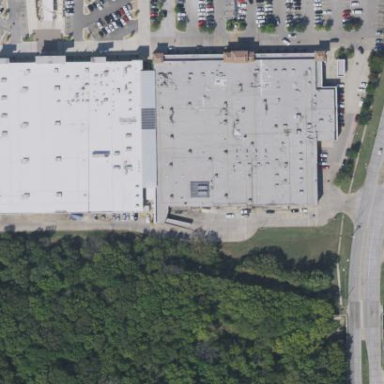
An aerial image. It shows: Commercial building.